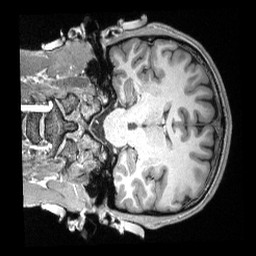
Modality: T1w
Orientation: coronal
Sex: male